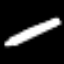
Label: pencil